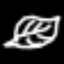
Label: leaf